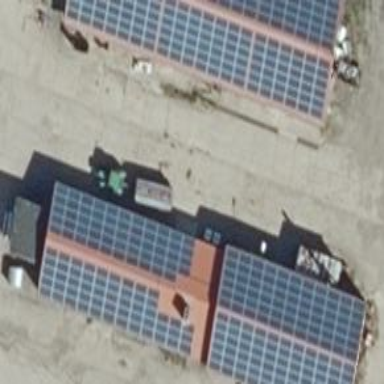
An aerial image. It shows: Building equipped with small solar photovoltaic panel for electricity generation.